Question: In the docs of igraph package there is an example
'''
igraph.options(plot.layout=layout.reingold.tilford)
plot(graph.tree(20, 2))
'''
the output should represent data as a tree. But what I get is

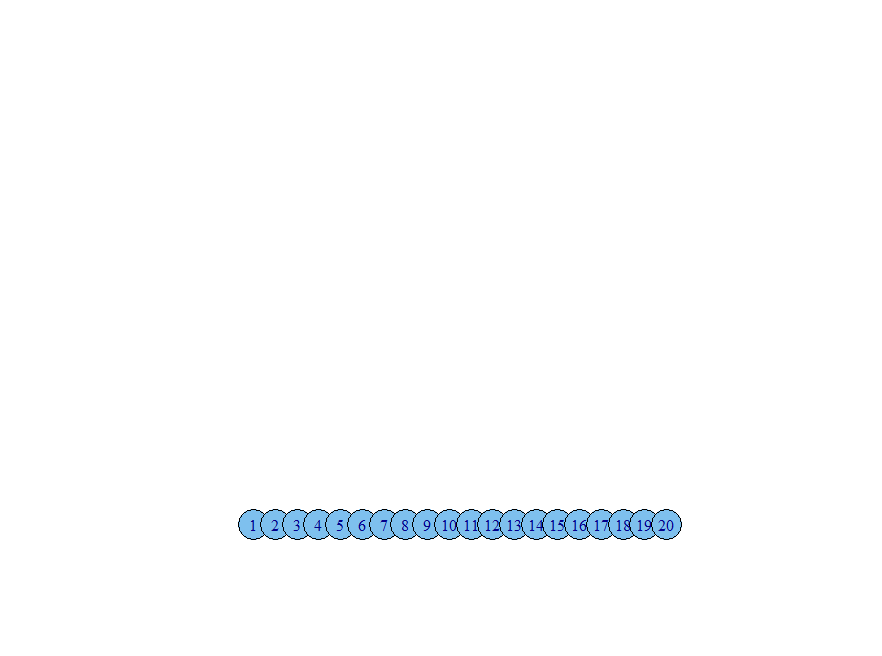
Answer: You apparently need to specify the root:
'''
library(igraph)
g <- graph.tree(20, 2)
plot(g, layout = layout.reingold.tilford(g, root=1))
'''